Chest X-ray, AP view. Patient: 53 years old, sex M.
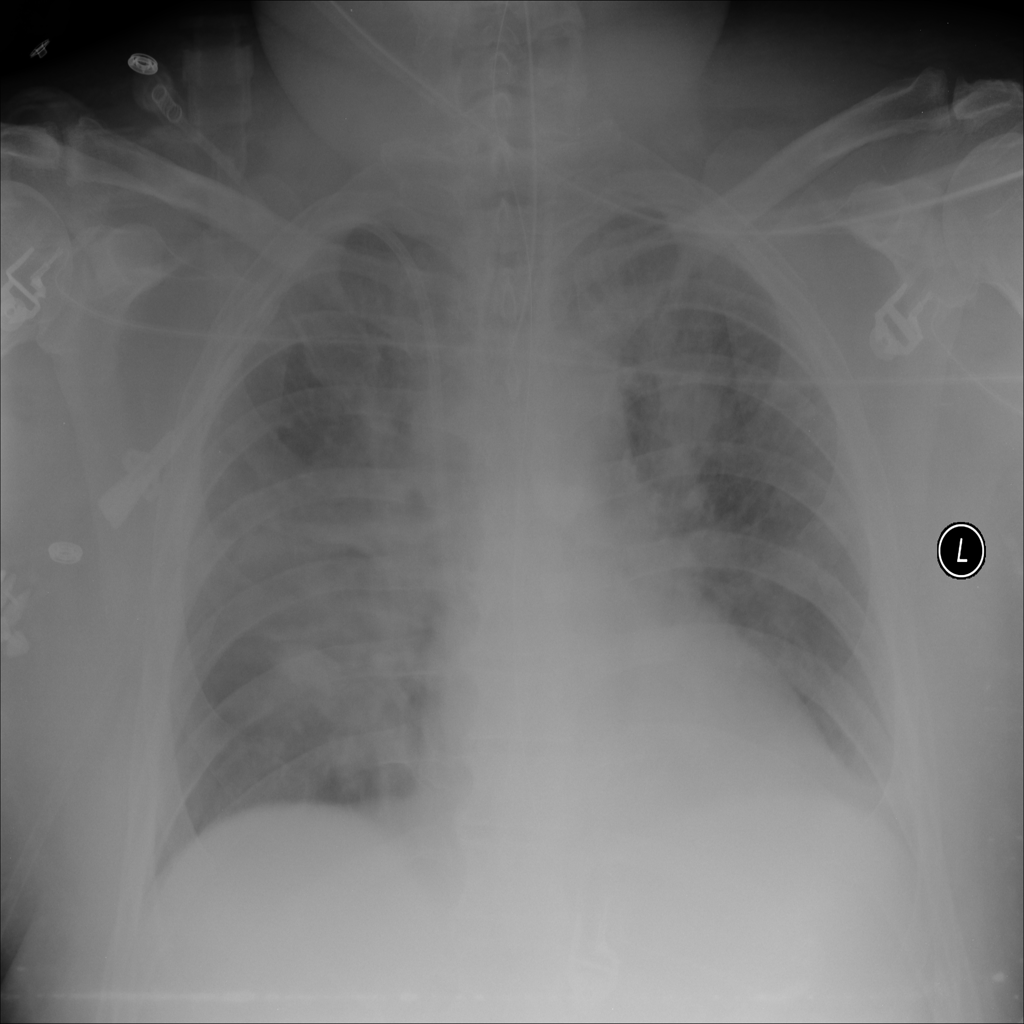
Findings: Infiltration